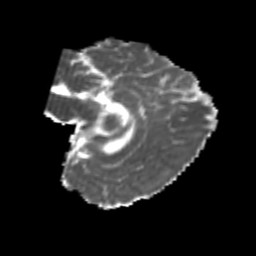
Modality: MD
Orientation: sagittal
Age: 23
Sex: female
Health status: healthy
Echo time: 0.074 s